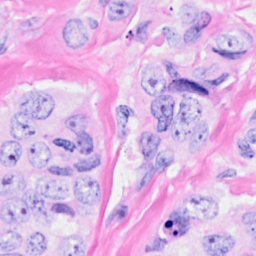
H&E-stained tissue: Breast